Question: downMy gated checkin reconcile message has stopped working. To troubleshoot I opened up Build Notifications options and see that the "Build notifications to monitor" list is blank.I restarted Visual studio, connected to the project server again in the IDE, rebooted the machine but still Build notification options are blank.
I have also deleted the Team Foundation local cache from %localappdata%/Microsoft/Team Foundation/5.0/Cache but to no result.
From what i understand the Build notification desktop tray app gets the connection to the server from the Connect option in Visual Studio IDE. All the settings look right but the problem persists. Any suggestions?
P.S : I have recently downgraded from Visual Studio 2013 Ultimate to Visual studio 2013 Pro.

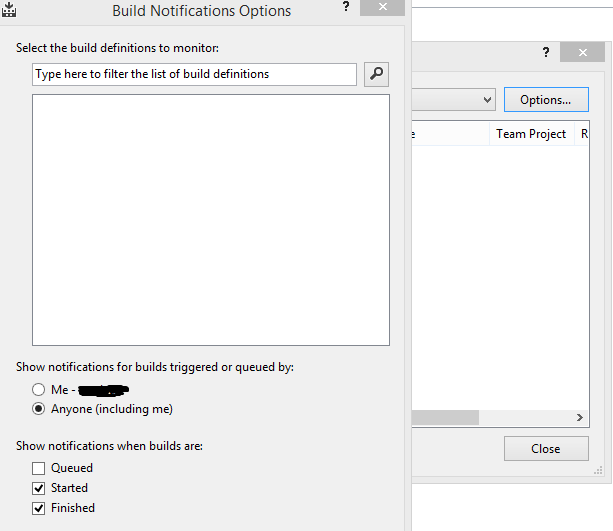
Answer: Each version of Visual Studio (2010, 2012, 2013, 2015 etc) installs its own newer version of this tool. Each under a different path that contains the Visual Studio version.
Make sure you're launching the correct one, or register your TFS version inside the latest version of Visual Studio installed and use that (since it will be able to connect to any and all versions of TFS).